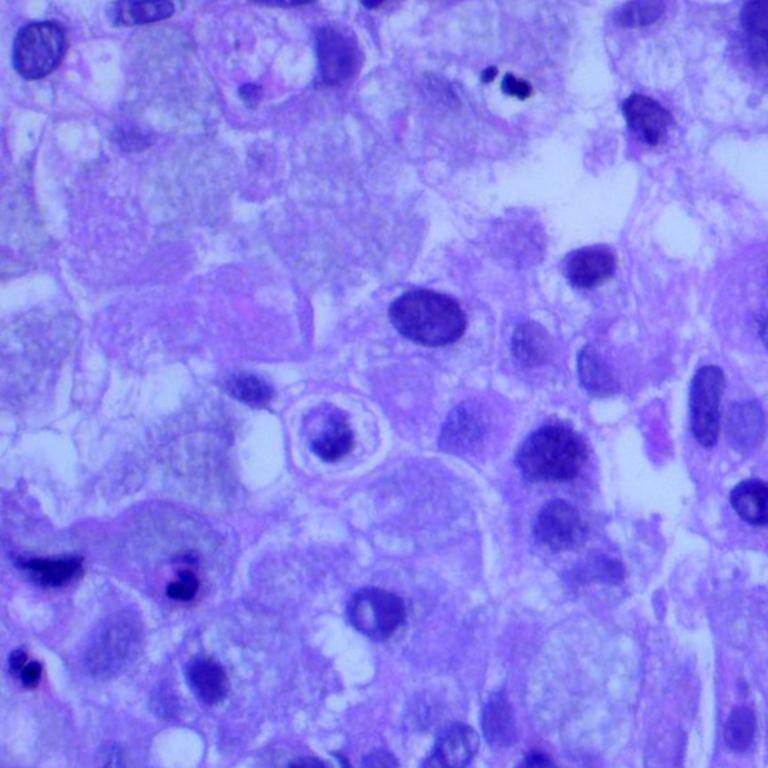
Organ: lung
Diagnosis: adenocarcinomas